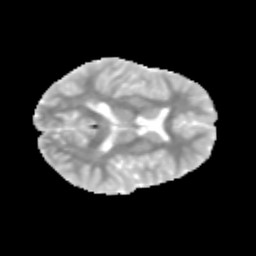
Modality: MD
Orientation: axial
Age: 10
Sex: male
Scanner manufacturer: siemens
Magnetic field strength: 3 T
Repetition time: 3.8 s
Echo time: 0.07 s